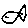
Label: fish